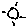
Label: sun